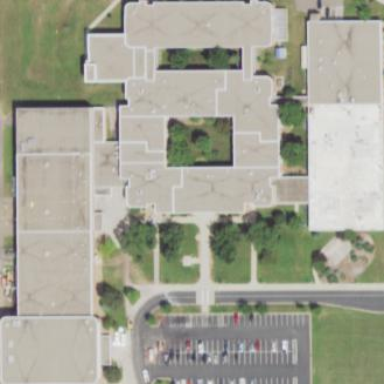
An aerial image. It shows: School building or complex.